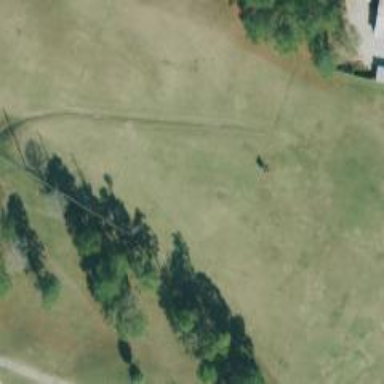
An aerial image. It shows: Driving range for golf on grass.